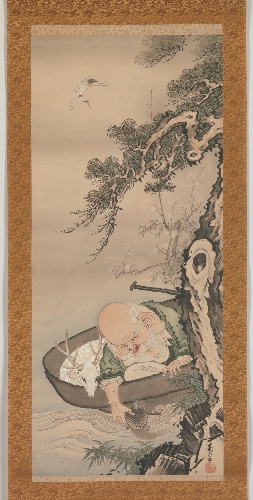
Title: 曽我蕭白筆    寿老人図|The God of Good Fortune Jurōjin
Artist: Soga Shōhaku
Artist bio: Japanese, 1730–1781
Date: ca. 1773
Object type: Hanging scroll
Classification: Paintings
Medium: Hanging scroll; ink and color on paper
Culture: Japan
Period: Edo period (1615–1868)
Dimensions: Image: 52 3/4 x 22 5/16 in. (134 x 56.7 cm)
Overall with mounting: 81 1/2 x 28 1/2 in. (207 x 72.4 cm)
Overall with knobs: 81 1/2 x 30 3/4 in. (207 x 78.1 cm)
Department: Asian Art
Credit line: Fishbein-Bender Collection, Gift of T. Richard Fishbein and Estelle P. Bender, 2011
Accession year: 2011
Repository: Metropolitan Museum of Art, New York, NY
Tags: Cranes|Deer|Turtles|Boats